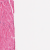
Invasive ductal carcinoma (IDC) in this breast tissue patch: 0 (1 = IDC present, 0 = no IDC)